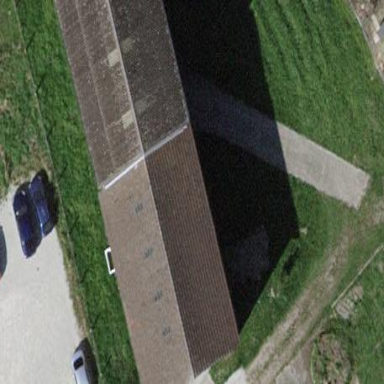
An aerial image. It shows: Gabled barn with distinct roof shape.